Question: I've got an activity, which is themed with Holo.Dialog (or plain old Dialog on older API levels), and contains a ScrollView as it's main layout, in case we encounter smaller screens that can't display all the content. My problem now is that the dialog is needing to scroll to see all the content, even when we have leftover vertical screen space, as seen below:

Here's the code for the ScrollView and it's one child, a LinearLayout:
'''
<ScrollView xmlns:android="http://schemas.android.com/apk/res/android"
android:id="@+id/scrollView1"
android:layout_width="fill_parent"
android:layout_height="fill_parent" >
<LinearLayout
android:layout_width="fill_parent"
android:layout_height="wrap_content"
android:gravity="center_horizontal"
android:orientation="vertical" >
'''
What do I need to change to get this dialog to wrap more nicely? Thanks!
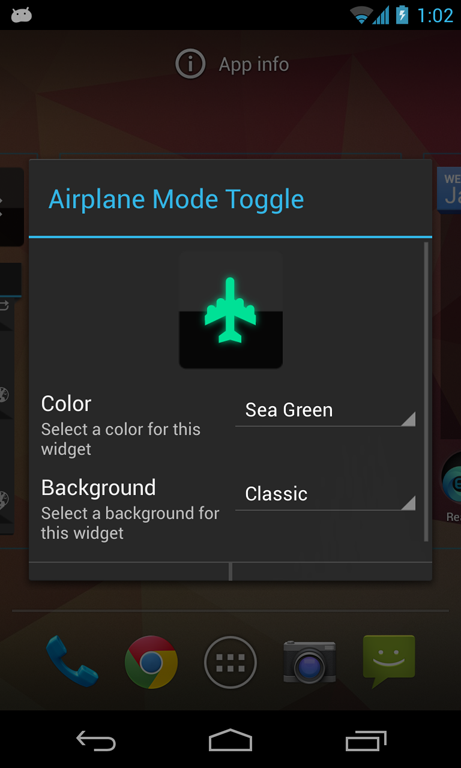
Answer: The solution that worked for me was to take the buttons out of the ScrollView and put them top level in a RelativeLayout. By putting the buttonbar first in the XML, aligned to parent bottom, and then setting the scrollView's layout_above to the buttonBar, I got the effect I was looking for